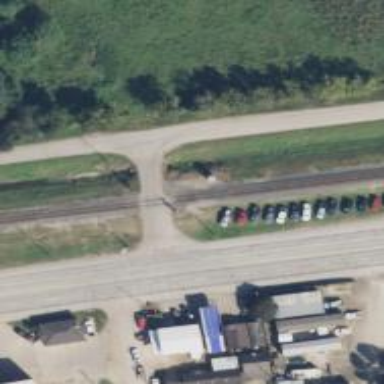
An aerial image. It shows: Railway level crossing.